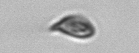
Label: Cryptophyta